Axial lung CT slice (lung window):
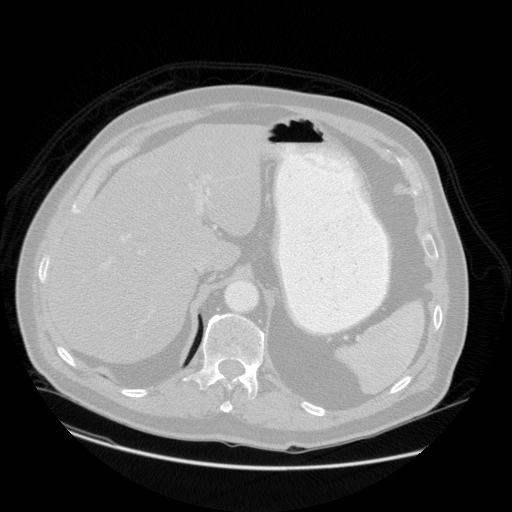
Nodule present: no